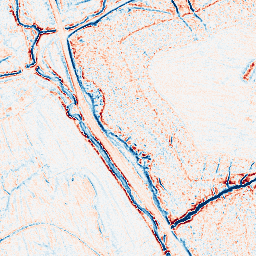
Category: edge_preserving
Decomposition family: anisotropic_diffusion
Decomposition parameters: iterations: 20
kappa: 100
gamma: 0.05
Upsampling method: edge_directed
Upsampling parameters: scale: 2
Upsampling scale: 2